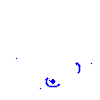
Particle: pion